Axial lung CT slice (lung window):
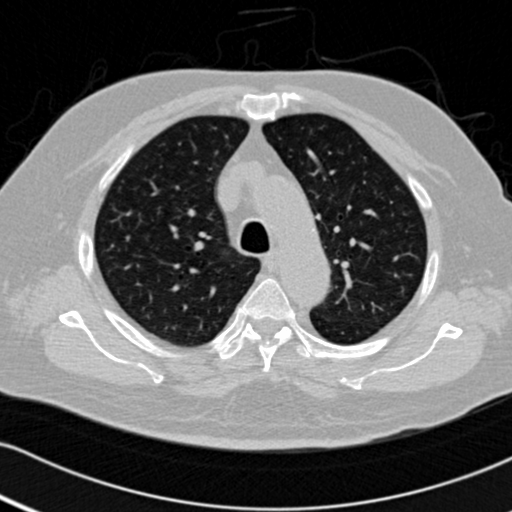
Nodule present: no